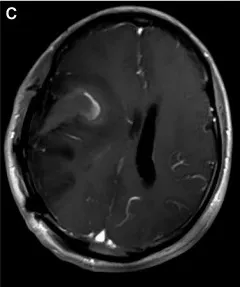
(C-E) Axial, coronal, and parasagittal MRI in T1-weighted contrast-enhanced sequences showing no significant enhancement in the surgical area.
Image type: radiology (mri)